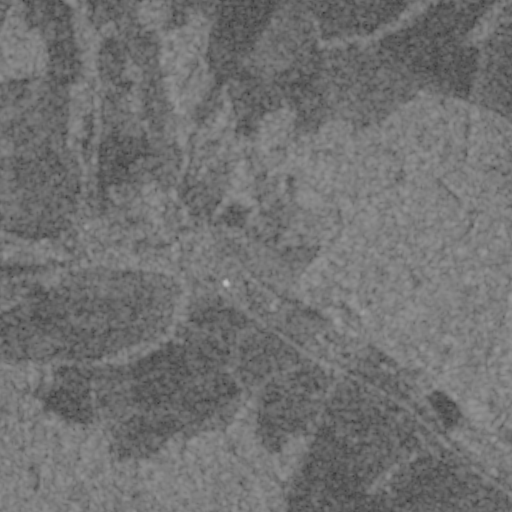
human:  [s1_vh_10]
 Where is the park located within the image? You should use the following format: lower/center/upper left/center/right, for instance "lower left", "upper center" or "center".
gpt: The park is located in the center left of the image.
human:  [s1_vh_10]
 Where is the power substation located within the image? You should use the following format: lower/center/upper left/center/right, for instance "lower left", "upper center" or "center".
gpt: The power substation is located in the center left of the image.
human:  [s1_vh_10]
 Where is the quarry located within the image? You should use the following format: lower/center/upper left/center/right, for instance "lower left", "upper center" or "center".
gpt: There is no quarry in the image.

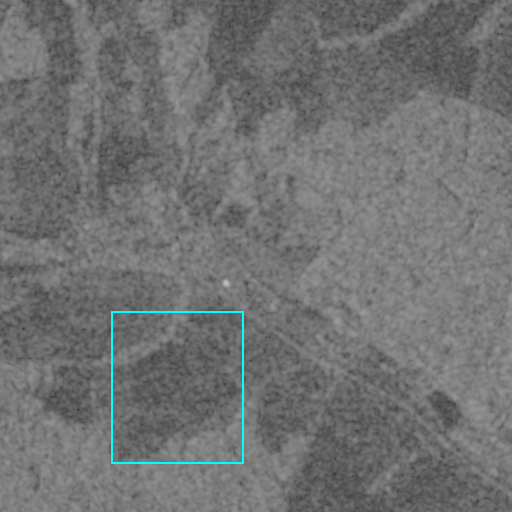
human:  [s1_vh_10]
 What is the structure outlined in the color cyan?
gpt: The structure outlined in cyan is a crop field.
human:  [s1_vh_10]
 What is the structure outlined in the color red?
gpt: There is no red outline.